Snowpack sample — Loveland Pass, Silver Plume, Colorado, USA (1/12/25, 11:40 AM MST)
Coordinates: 39.66, -105.88
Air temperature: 7 °F
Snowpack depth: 140 cm
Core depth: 10 cm
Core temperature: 41 °F
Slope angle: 11°, slope face: 30°
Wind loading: high
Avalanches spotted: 2
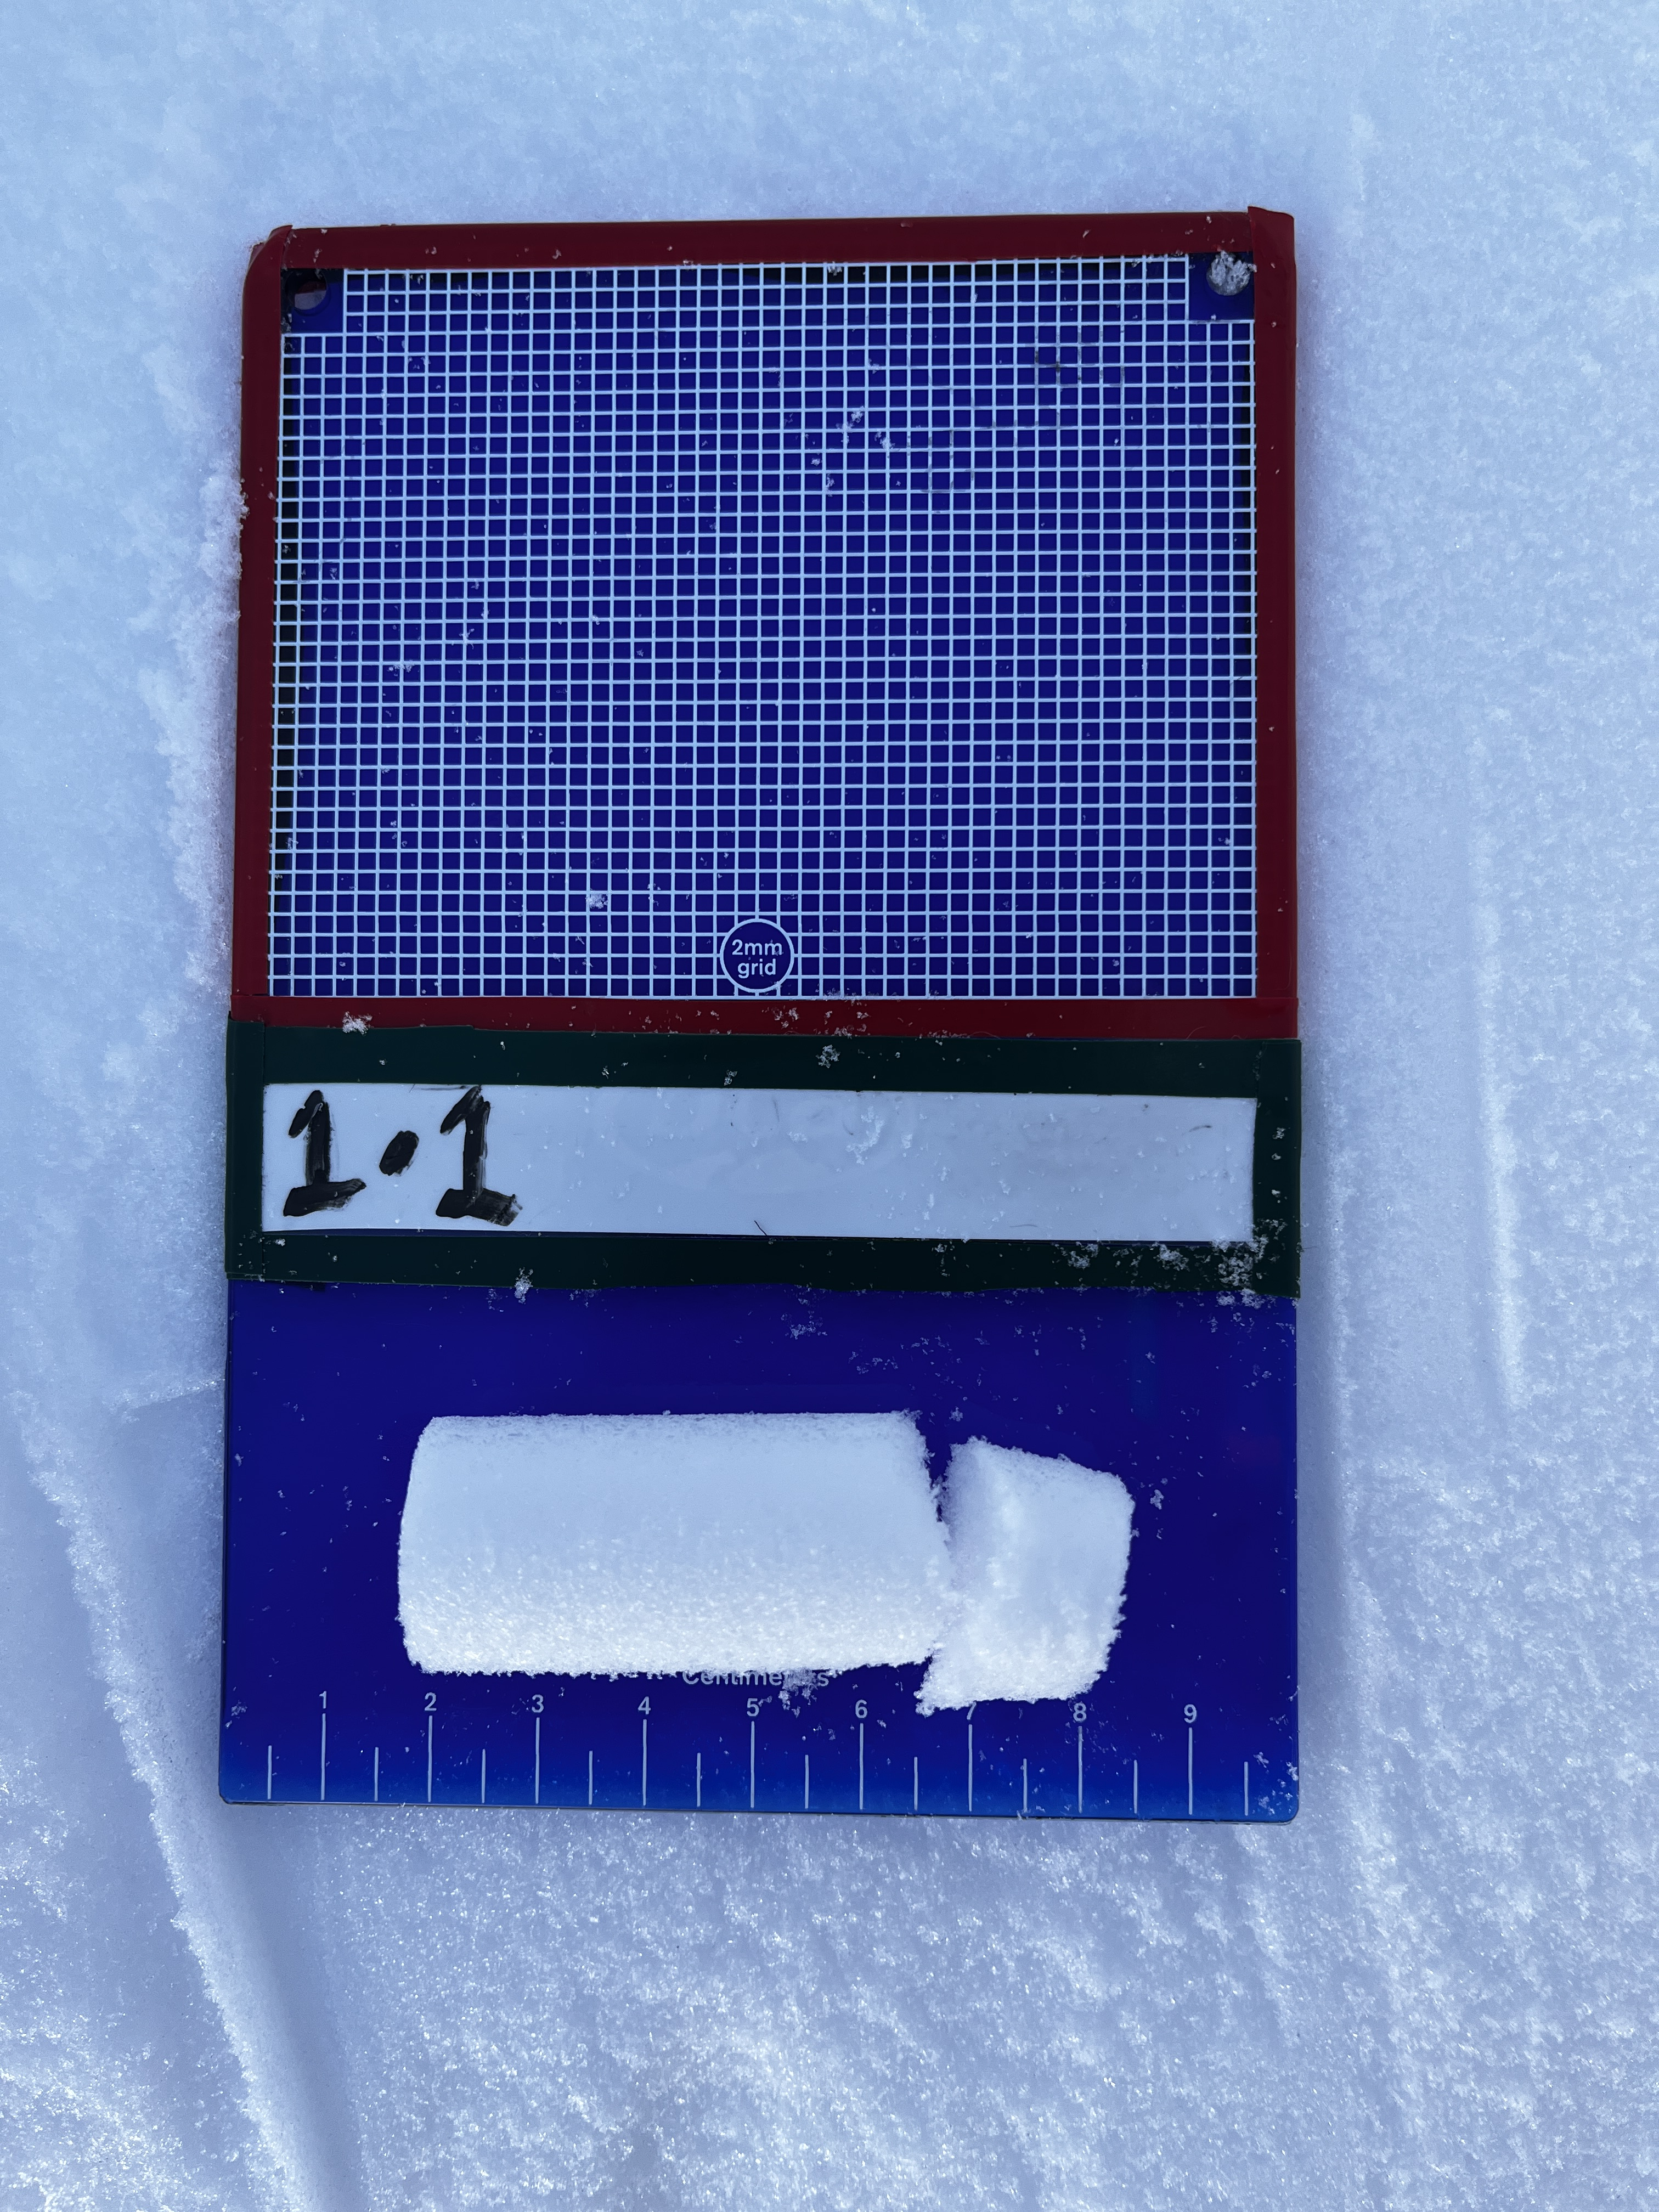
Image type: crystal_card
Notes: Pilot using slightly modified coring method that took too large segment for snow profile picturing, advised not to use in higher level models. Two avalanche on south face nearby, partially cloudy with light snow in the last 24 hours. Lots of wind loading on eastern features.